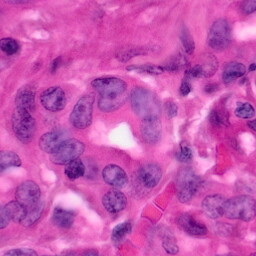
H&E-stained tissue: Pancreatic